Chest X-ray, AP view. Patient: 49 years old, sex M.
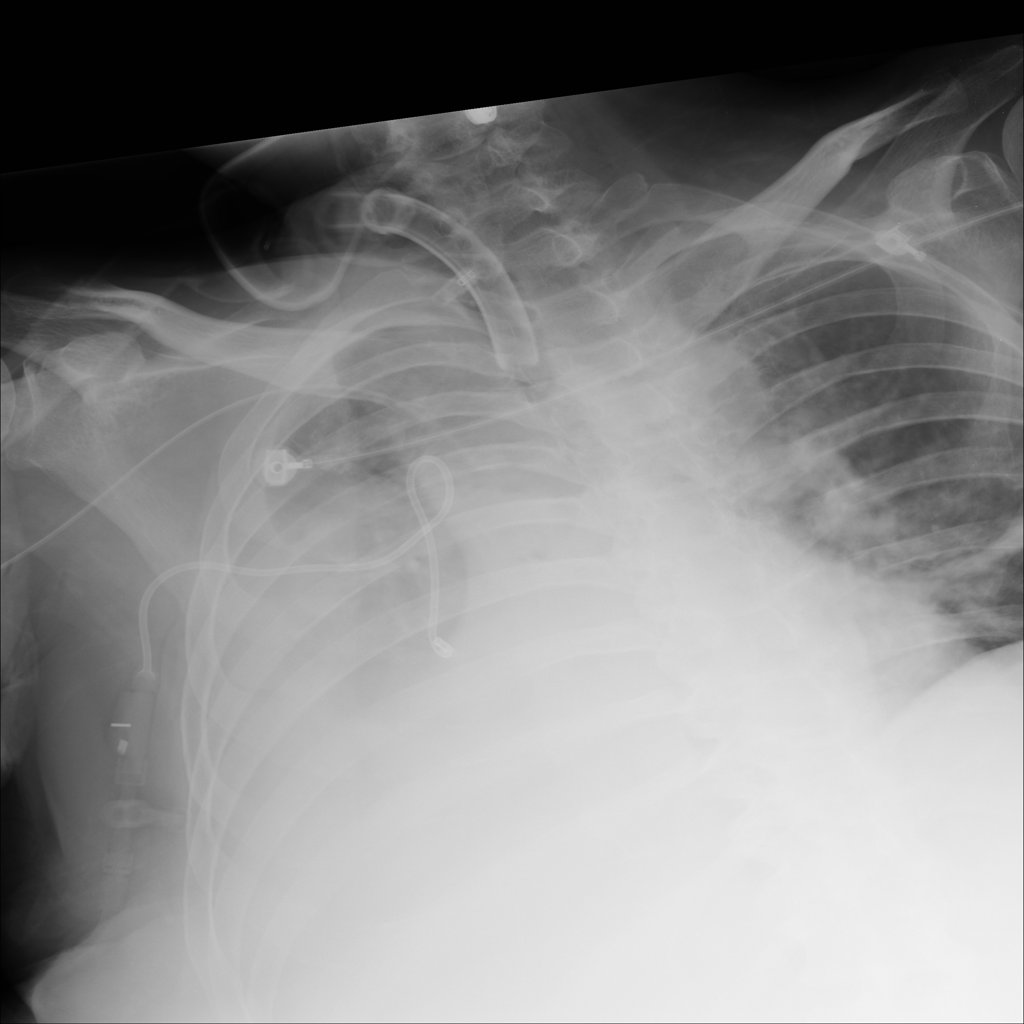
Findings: No Finding